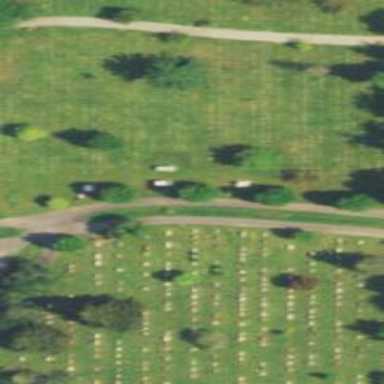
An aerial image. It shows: Cemetery.